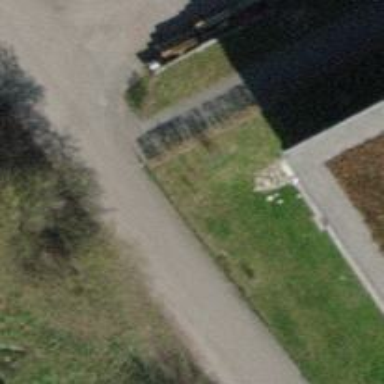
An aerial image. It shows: Bollard.